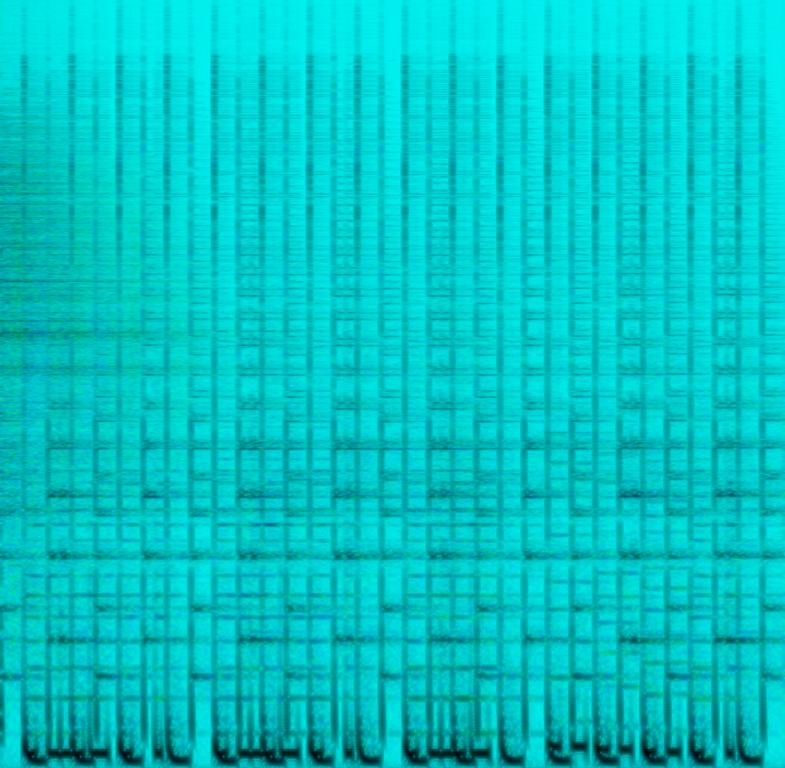
A male singer sings Arabic vocals with backup singers in vocal harmony. The song is medium tempo with a steady drumming rhythm, percussive bass line, keyboard accompaniment and percussive hits. The song is an Arabic dance song.